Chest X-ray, AP view. Patient: 67 years old, sex M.
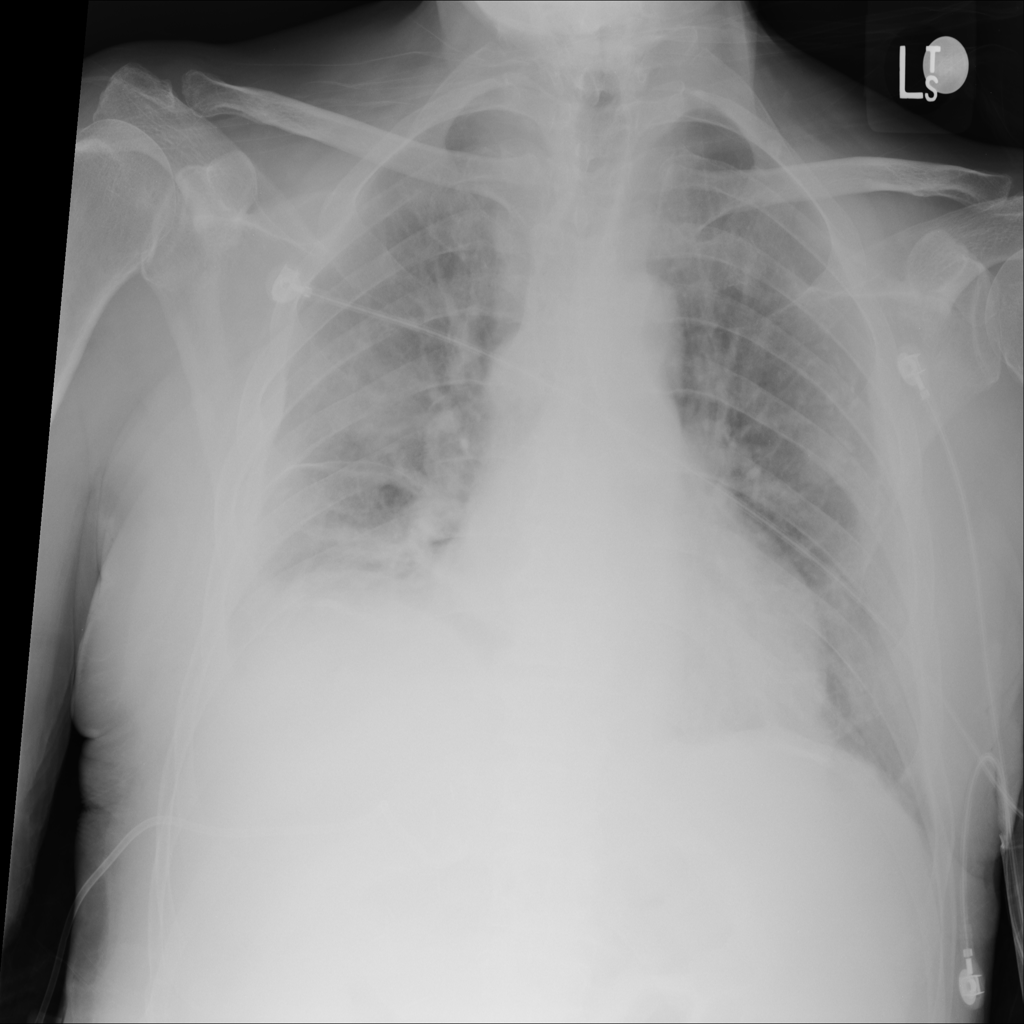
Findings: Atelectasis, Effusion, Infiltration, Pleural_Thickening